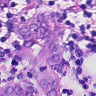
Metastatic tissue present: yes